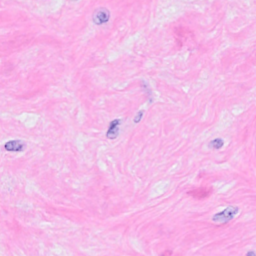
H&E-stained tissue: Breast